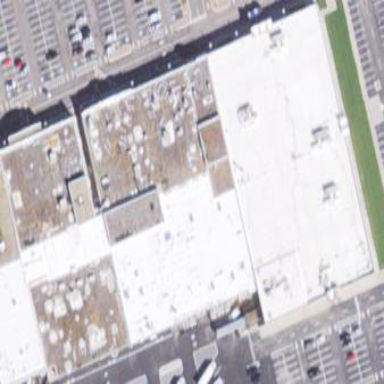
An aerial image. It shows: Mall building.